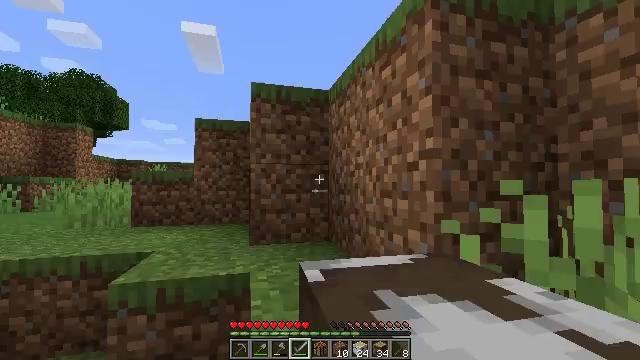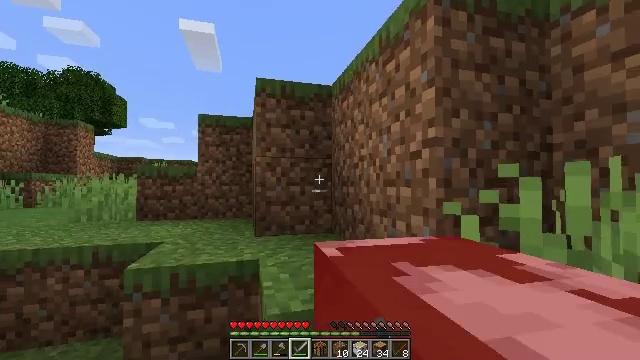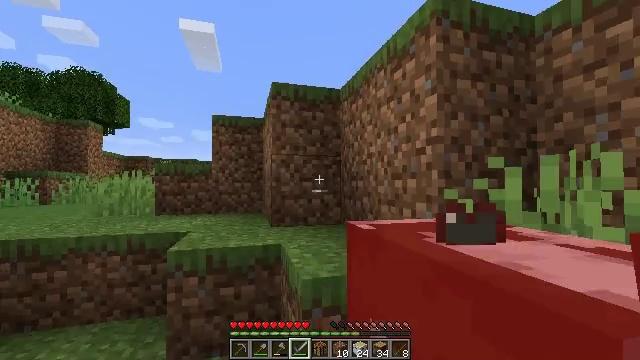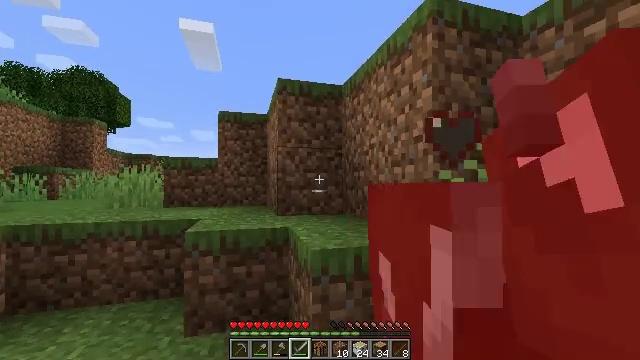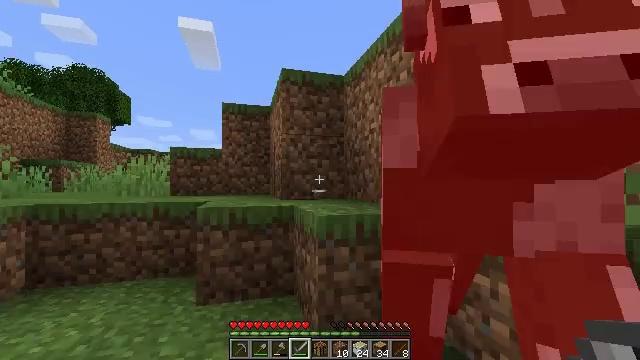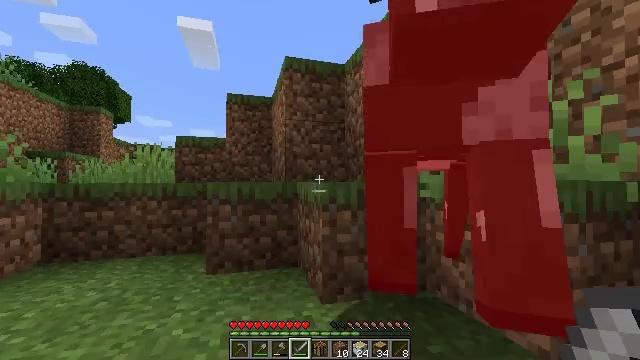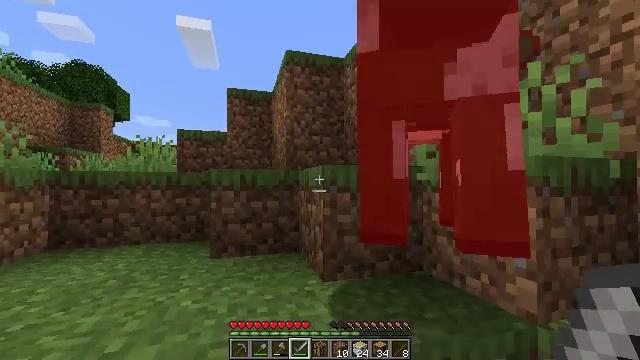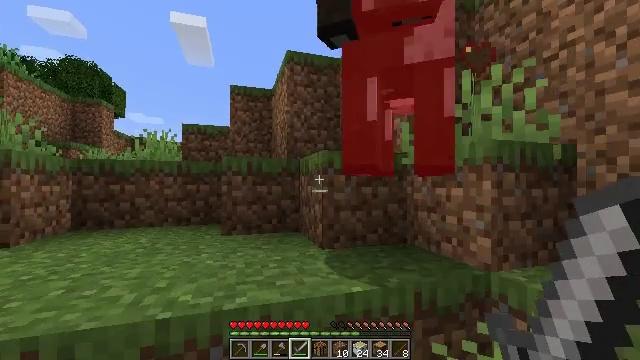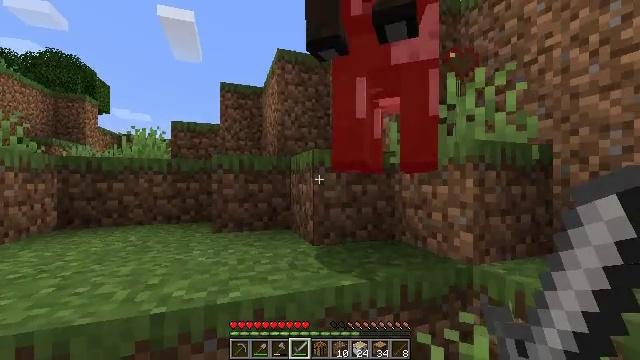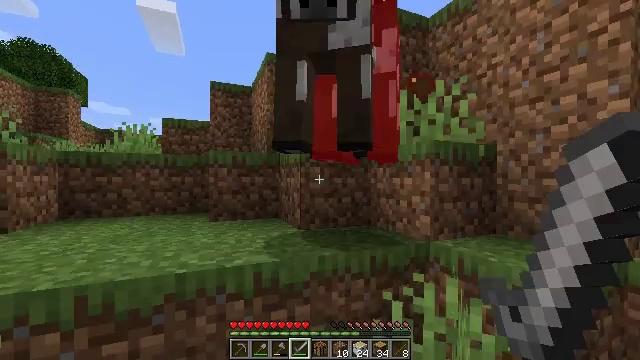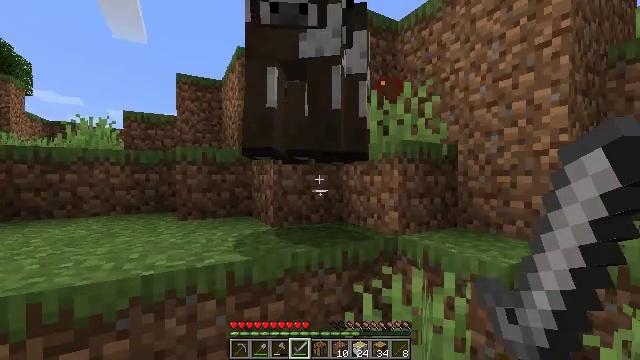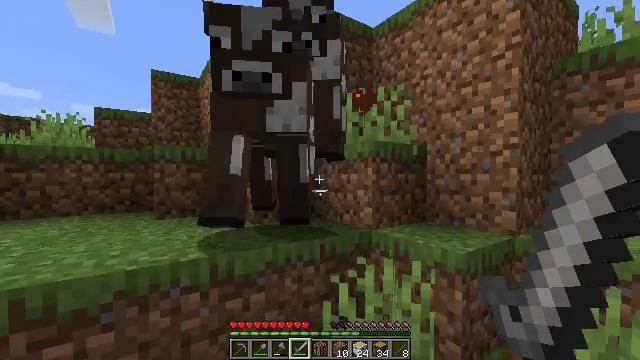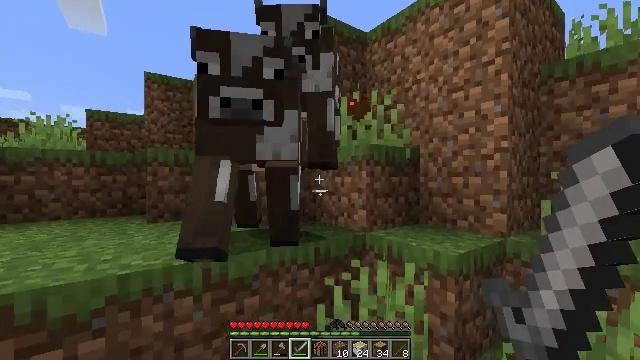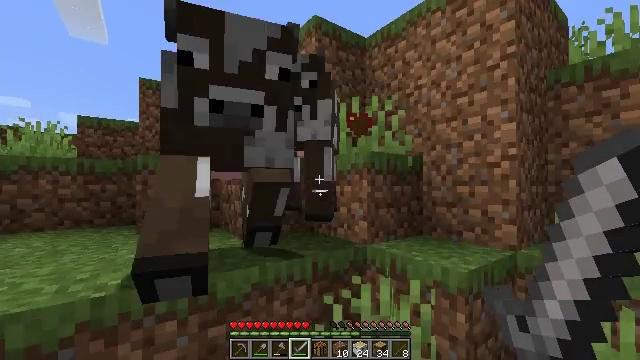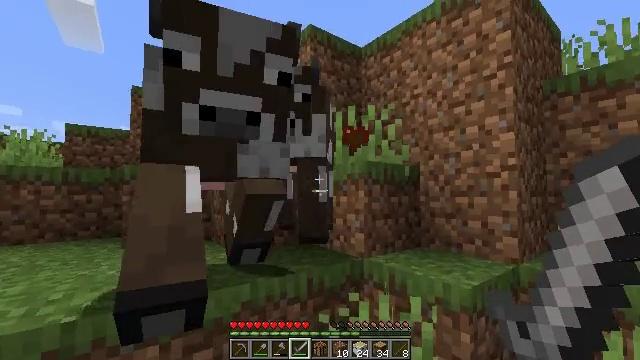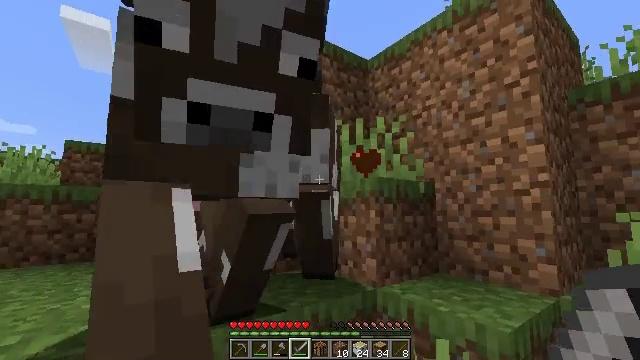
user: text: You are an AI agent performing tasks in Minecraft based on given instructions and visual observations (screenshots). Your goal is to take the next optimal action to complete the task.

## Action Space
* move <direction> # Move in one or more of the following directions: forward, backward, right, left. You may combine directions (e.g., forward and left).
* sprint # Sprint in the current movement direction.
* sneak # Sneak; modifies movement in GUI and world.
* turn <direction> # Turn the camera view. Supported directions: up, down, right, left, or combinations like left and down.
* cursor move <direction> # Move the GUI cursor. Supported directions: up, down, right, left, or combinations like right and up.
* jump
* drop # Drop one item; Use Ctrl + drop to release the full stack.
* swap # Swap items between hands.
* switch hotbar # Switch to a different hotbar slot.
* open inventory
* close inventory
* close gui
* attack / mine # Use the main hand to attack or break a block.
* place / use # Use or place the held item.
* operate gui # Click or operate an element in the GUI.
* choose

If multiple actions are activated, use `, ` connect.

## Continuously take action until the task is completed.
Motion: motion action
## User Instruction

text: Kill mobs.
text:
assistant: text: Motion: move back
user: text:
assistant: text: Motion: move back
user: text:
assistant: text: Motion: move back
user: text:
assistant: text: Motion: move back
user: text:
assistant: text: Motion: move back
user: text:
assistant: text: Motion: move back
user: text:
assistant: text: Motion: move back, turn right
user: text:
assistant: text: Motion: move back, turn right
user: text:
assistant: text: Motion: move back, turn right
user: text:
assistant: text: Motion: turn right
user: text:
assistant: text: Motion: turn right
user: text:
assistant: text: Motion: move forward, turn right
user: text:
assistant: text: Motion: move forward, turn up
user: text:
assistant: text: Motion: move forward, turn right and up
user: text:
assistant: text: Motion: move forward, turn left and up, attack / mine
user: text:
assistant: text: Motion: attack / mine
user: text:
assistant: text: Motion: move back, attack / mine
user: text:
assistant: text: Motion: move back, turn left and down, attack / mine
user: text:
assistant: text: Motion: move back, turn left and down
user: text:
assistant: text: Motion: no_op